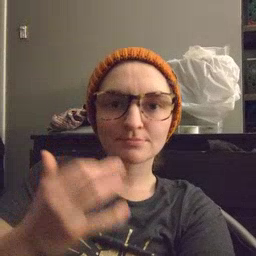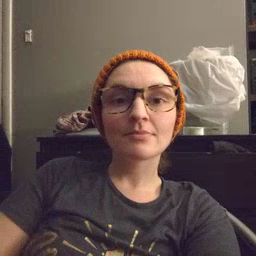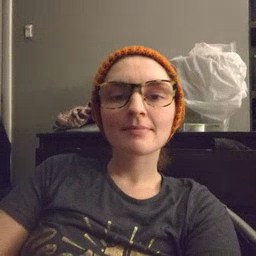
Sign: mitten